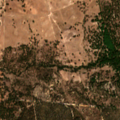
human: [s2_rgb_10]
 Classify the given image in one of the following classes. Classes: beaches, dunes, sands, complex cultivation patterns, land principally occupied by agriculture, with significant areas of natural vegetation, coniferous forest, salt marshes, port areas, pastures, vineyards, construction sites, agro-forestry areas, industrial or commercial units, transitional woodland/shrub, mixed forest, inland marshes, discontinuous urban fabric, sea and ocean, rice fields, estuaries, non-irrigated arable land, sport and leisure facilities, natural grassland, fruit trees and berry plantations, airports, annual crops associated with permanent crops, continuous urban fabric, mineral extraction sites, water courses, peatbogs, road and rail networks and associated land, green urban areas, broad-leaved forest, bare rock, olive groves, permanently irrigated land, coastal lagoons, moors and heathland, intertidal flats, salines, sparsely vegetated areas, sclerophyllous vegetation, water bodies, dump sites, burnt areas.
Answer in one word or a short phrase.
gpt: non-irrigated arable land, broad-leaved forest, transitional woodland/shrub